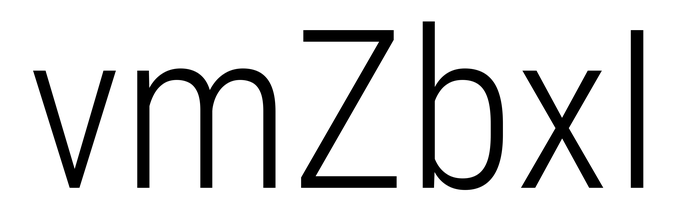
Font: Roboto_Condensed_Light